【题型】填空题　【知识点】平面几何　【难度】medium
如图，在 $\triangle ABC$ 中，点 $D$、$E$ 分别在边 $AB$、$AC$ 上，$DE \parallel BC$，$AD = 2DB$，设 $\overrightarrow{AB} = \vec{a}$，$\overrightarrow{BC} = \vec{b}$，那么 $\overrightarrow{BE} = \underline{\qquad\qquad}$.（用含 $\vec{a}$、$\vec{b}$ 的式子表示）

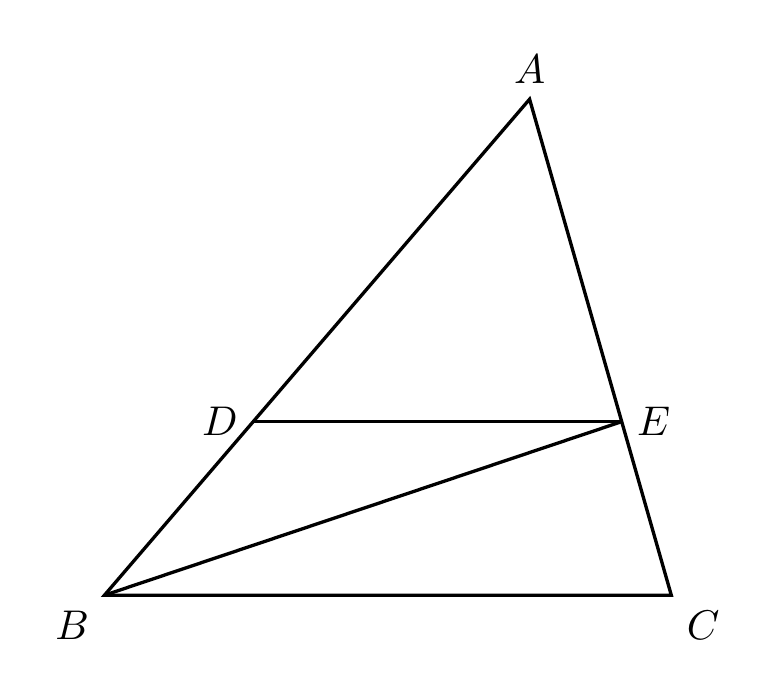
【解答】

【答案】 $\frac{2}{3}\vec{b} - \frac{1}{3}\vec{a}$

【分析】 本题考查平面向量，相似三角形的判定和性质，根据已知推出 $\overrightarrow{DB} = \frac{1}{3}\vec{a}$，根据相似三角形的性质推出 $\overrightarrow{DE} = \frac{2}{3}\overrightarrow{BC} = \frac{2}{3}\vec{b}$，再根据平面向量的减法运算法则即可得出结果. 熟记平面向量的加减运算法则是解题的关键.

【详解】 解：$\because AD = 2DB$，$\overrightarrow{AB} = \vec{a}$,

$\therefore \overrightarrow{DB} = \frac{1}{3}\vec{a}$，$AD = \frac{2}{3}AB$,

$\because DE \parallel BC$，$\overrightarrow{BC} = \vec{b}$,

$\therefore \angle ADE = \angle ABC$，$\angle AED = \angle ACB$,

$\therefore \triangle ADE \sim \triangle ABC$,

$\therefore \frac{DE}{BC} = \frac{AD}{AB} = \frac{\frac{2}{3}AB}{AB} = \frac{2}{3}$，即 $DE = \frac{2}{3}BC$,

$\therefore \overrightarrow{DE} = \frac{2}{3}\vec{b}$,

$\therefore \overrightarrow{BE} = \overrightarrow{DE} - \overrightarrow{DB} = \frac{2}{3}\vec{b} - \frac{1}{3}\vec{a}$.

故答案为：$\frac{2}{3}\vec{b} - \frac{1}{3}\vec{a}$.